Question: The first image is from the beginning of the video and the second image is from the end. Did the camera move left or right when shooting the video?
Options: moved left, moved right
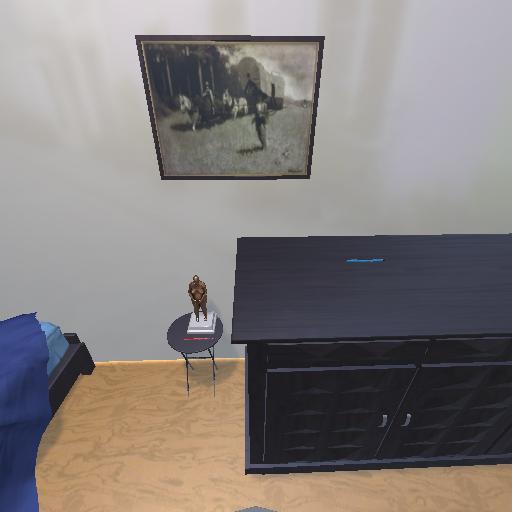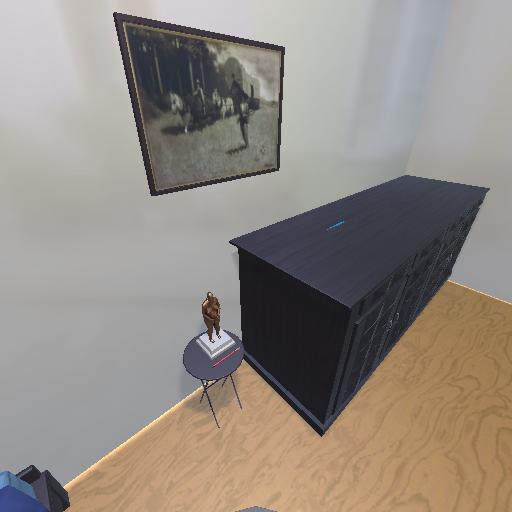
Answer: moved left